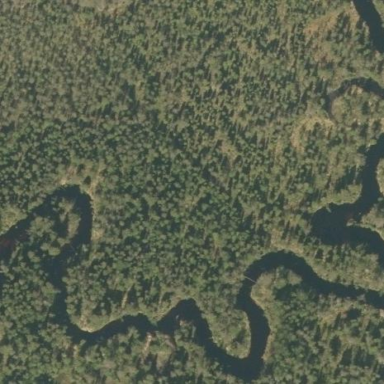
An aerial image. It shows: Swampy wetland area.